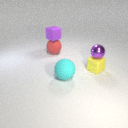
small yellow rubber cube to the right of large red rubber sphere